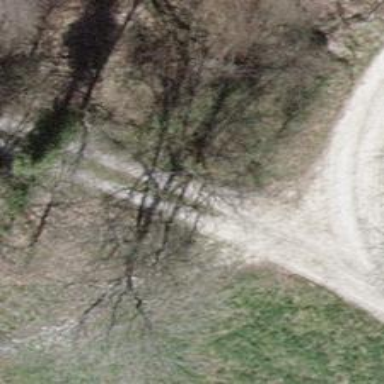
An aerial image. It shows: Track with very rough surface.